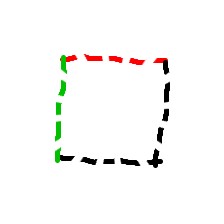
Shape: square